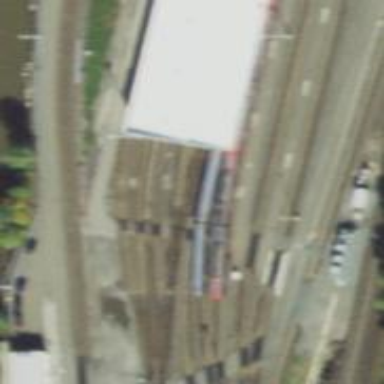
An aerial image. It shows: Rail yard with electrified rails. There is building passage tunnel nearby.